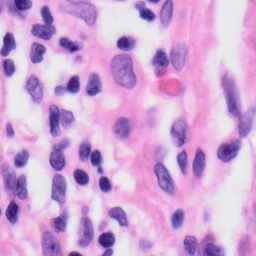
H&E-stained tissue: Skin